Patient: sex M, age 80
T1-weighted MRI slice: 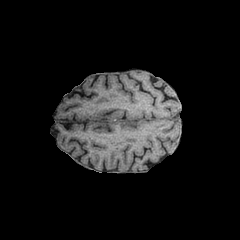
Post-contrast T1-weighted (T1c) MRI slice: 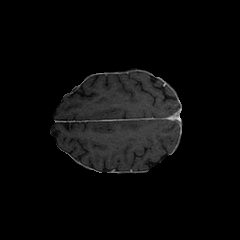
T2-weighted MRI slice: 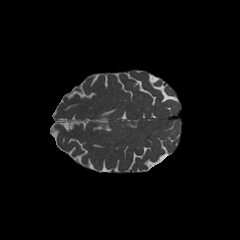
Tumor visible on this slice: no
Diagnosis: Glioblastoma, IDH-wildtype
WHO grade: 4